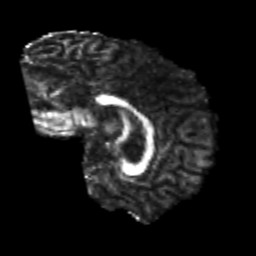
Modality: FA
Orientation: sagittal
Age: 24
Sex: male
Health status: healthy
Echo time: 0.074 s